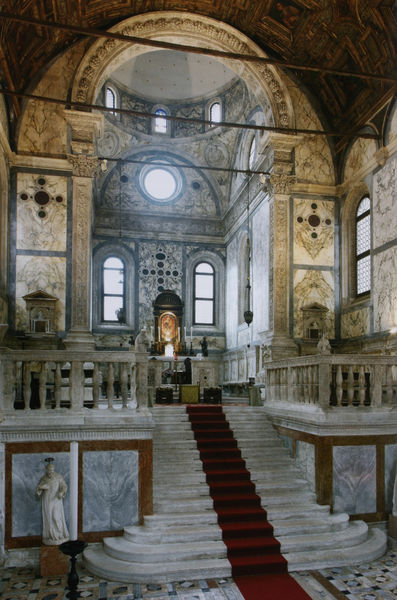
Titel: Santa Maria dei Miracoli, Innenansicht, Chor
Künstler: Pietro Lombardo
Standort: Venedig
Institution: Santa Maria dei Miracoli
Schlagwörter: gemälde, himmel, schatten, weiß, dreieck, gelb, braun, fenster, frau, glas, licht, marmor, mitte, säule, säulen, dach, rot, muster, teppich, stein, innenraum, brüstung, kirche, figur, gold, interieur, renaissance, kreis, rund, skulptur, statue, bogen, giebel, mauer, bullauge, empore, pilaster, rundbogen, kuppel, treppe, wandgemälde, kerze, kerzen, aufgang, geländer, läufer, stufen, lichteinfall, plastik, hoch, foto, fotografie, fussboden, nische, gewölbe, stangen, kreuz, religion, rundfenster, balustrade, tageslicht, fliesen, kreise, mosaik, altar, hochaltar, halbrund, dreiecksgiebel, kerzenhalter, chorschranke, mittelschiff, statuen, rosette, altarraum, apsis, romanik, chor, kapelle, heiliger, ballustrade, lichts, heilige, fließen, sakral, bordeaux, altarbild, sakralbau, vertäfelung, tonne, steigen, triumphbogen, tonnengewölbe, wölbung, okulus, erhöht, tambour, kuppeö, baluster, stiegen, kirchenfenster, chorraum, kappelle, roter, roter teppich, gefache, okkulus, ballustern, altarschranken, hochaltat, kuppel triumphbogen, tonnengewölb